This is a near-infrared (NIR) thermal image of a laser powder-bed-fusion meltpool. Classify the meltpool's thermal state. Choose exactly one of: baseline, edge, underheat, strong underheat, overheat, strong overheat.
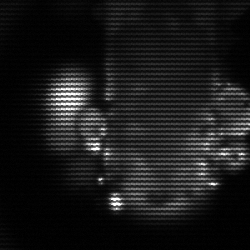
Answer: strong underheat